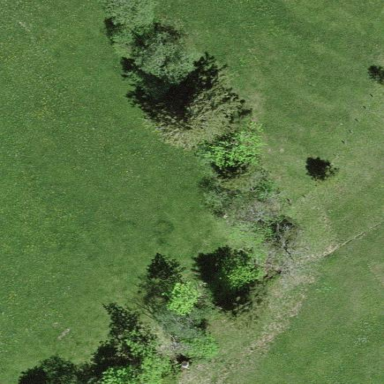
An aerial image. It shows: Needle-leaved woodland.